Interaction volume radius: 10 \u00c5
Interaction volume height: 15 \u00c5
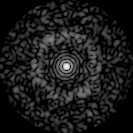
Disorder parameter: 0.8163